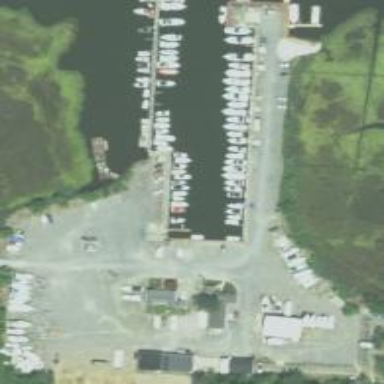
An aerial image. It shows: Boatyard located near waterway.